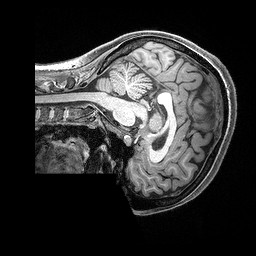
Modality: T1w
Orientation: sagittal
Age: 22
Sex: female
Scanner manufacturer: siemens
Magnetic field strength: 3 T
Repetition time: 2.3 s
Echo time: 0.00298 s